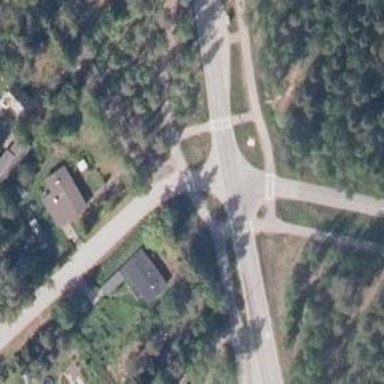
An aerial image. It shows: Crossing road.